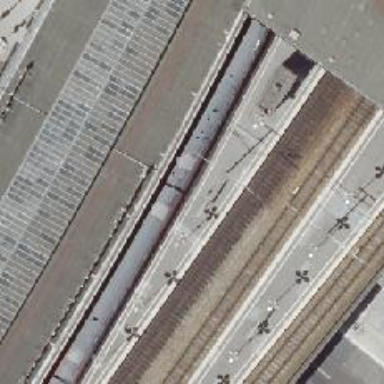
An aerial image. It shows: Platform with shelter for public transport.